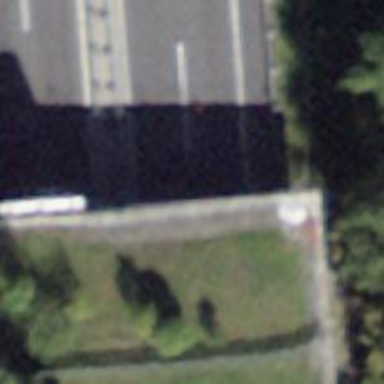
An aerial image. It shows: Covered tunnel on the asphalt motorway.